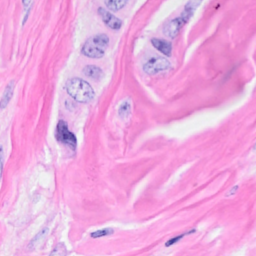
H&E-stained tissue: Breast